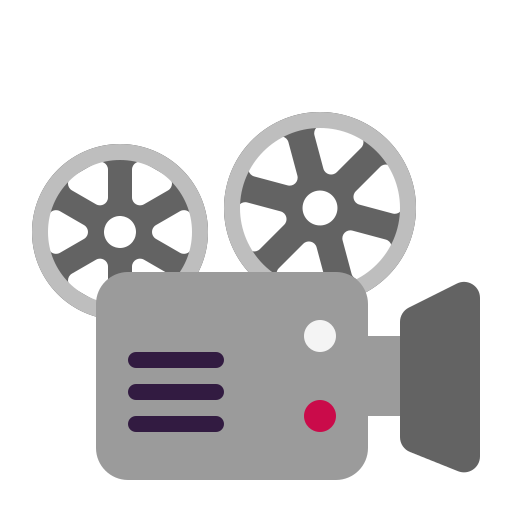
film projector flat